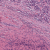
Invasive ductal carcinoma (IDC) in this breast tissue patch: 1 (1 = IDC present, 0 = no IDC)